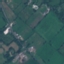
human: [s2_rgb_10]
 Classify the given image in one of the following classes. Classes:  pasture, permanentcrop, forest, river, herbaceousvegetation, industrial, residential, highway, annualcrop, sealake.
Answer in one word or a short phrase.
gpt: Pasture